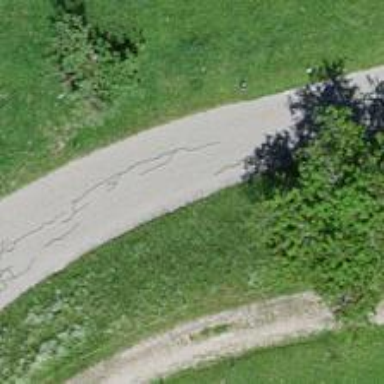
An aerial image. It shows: Service road with grade 1 tracktype.